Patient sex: M
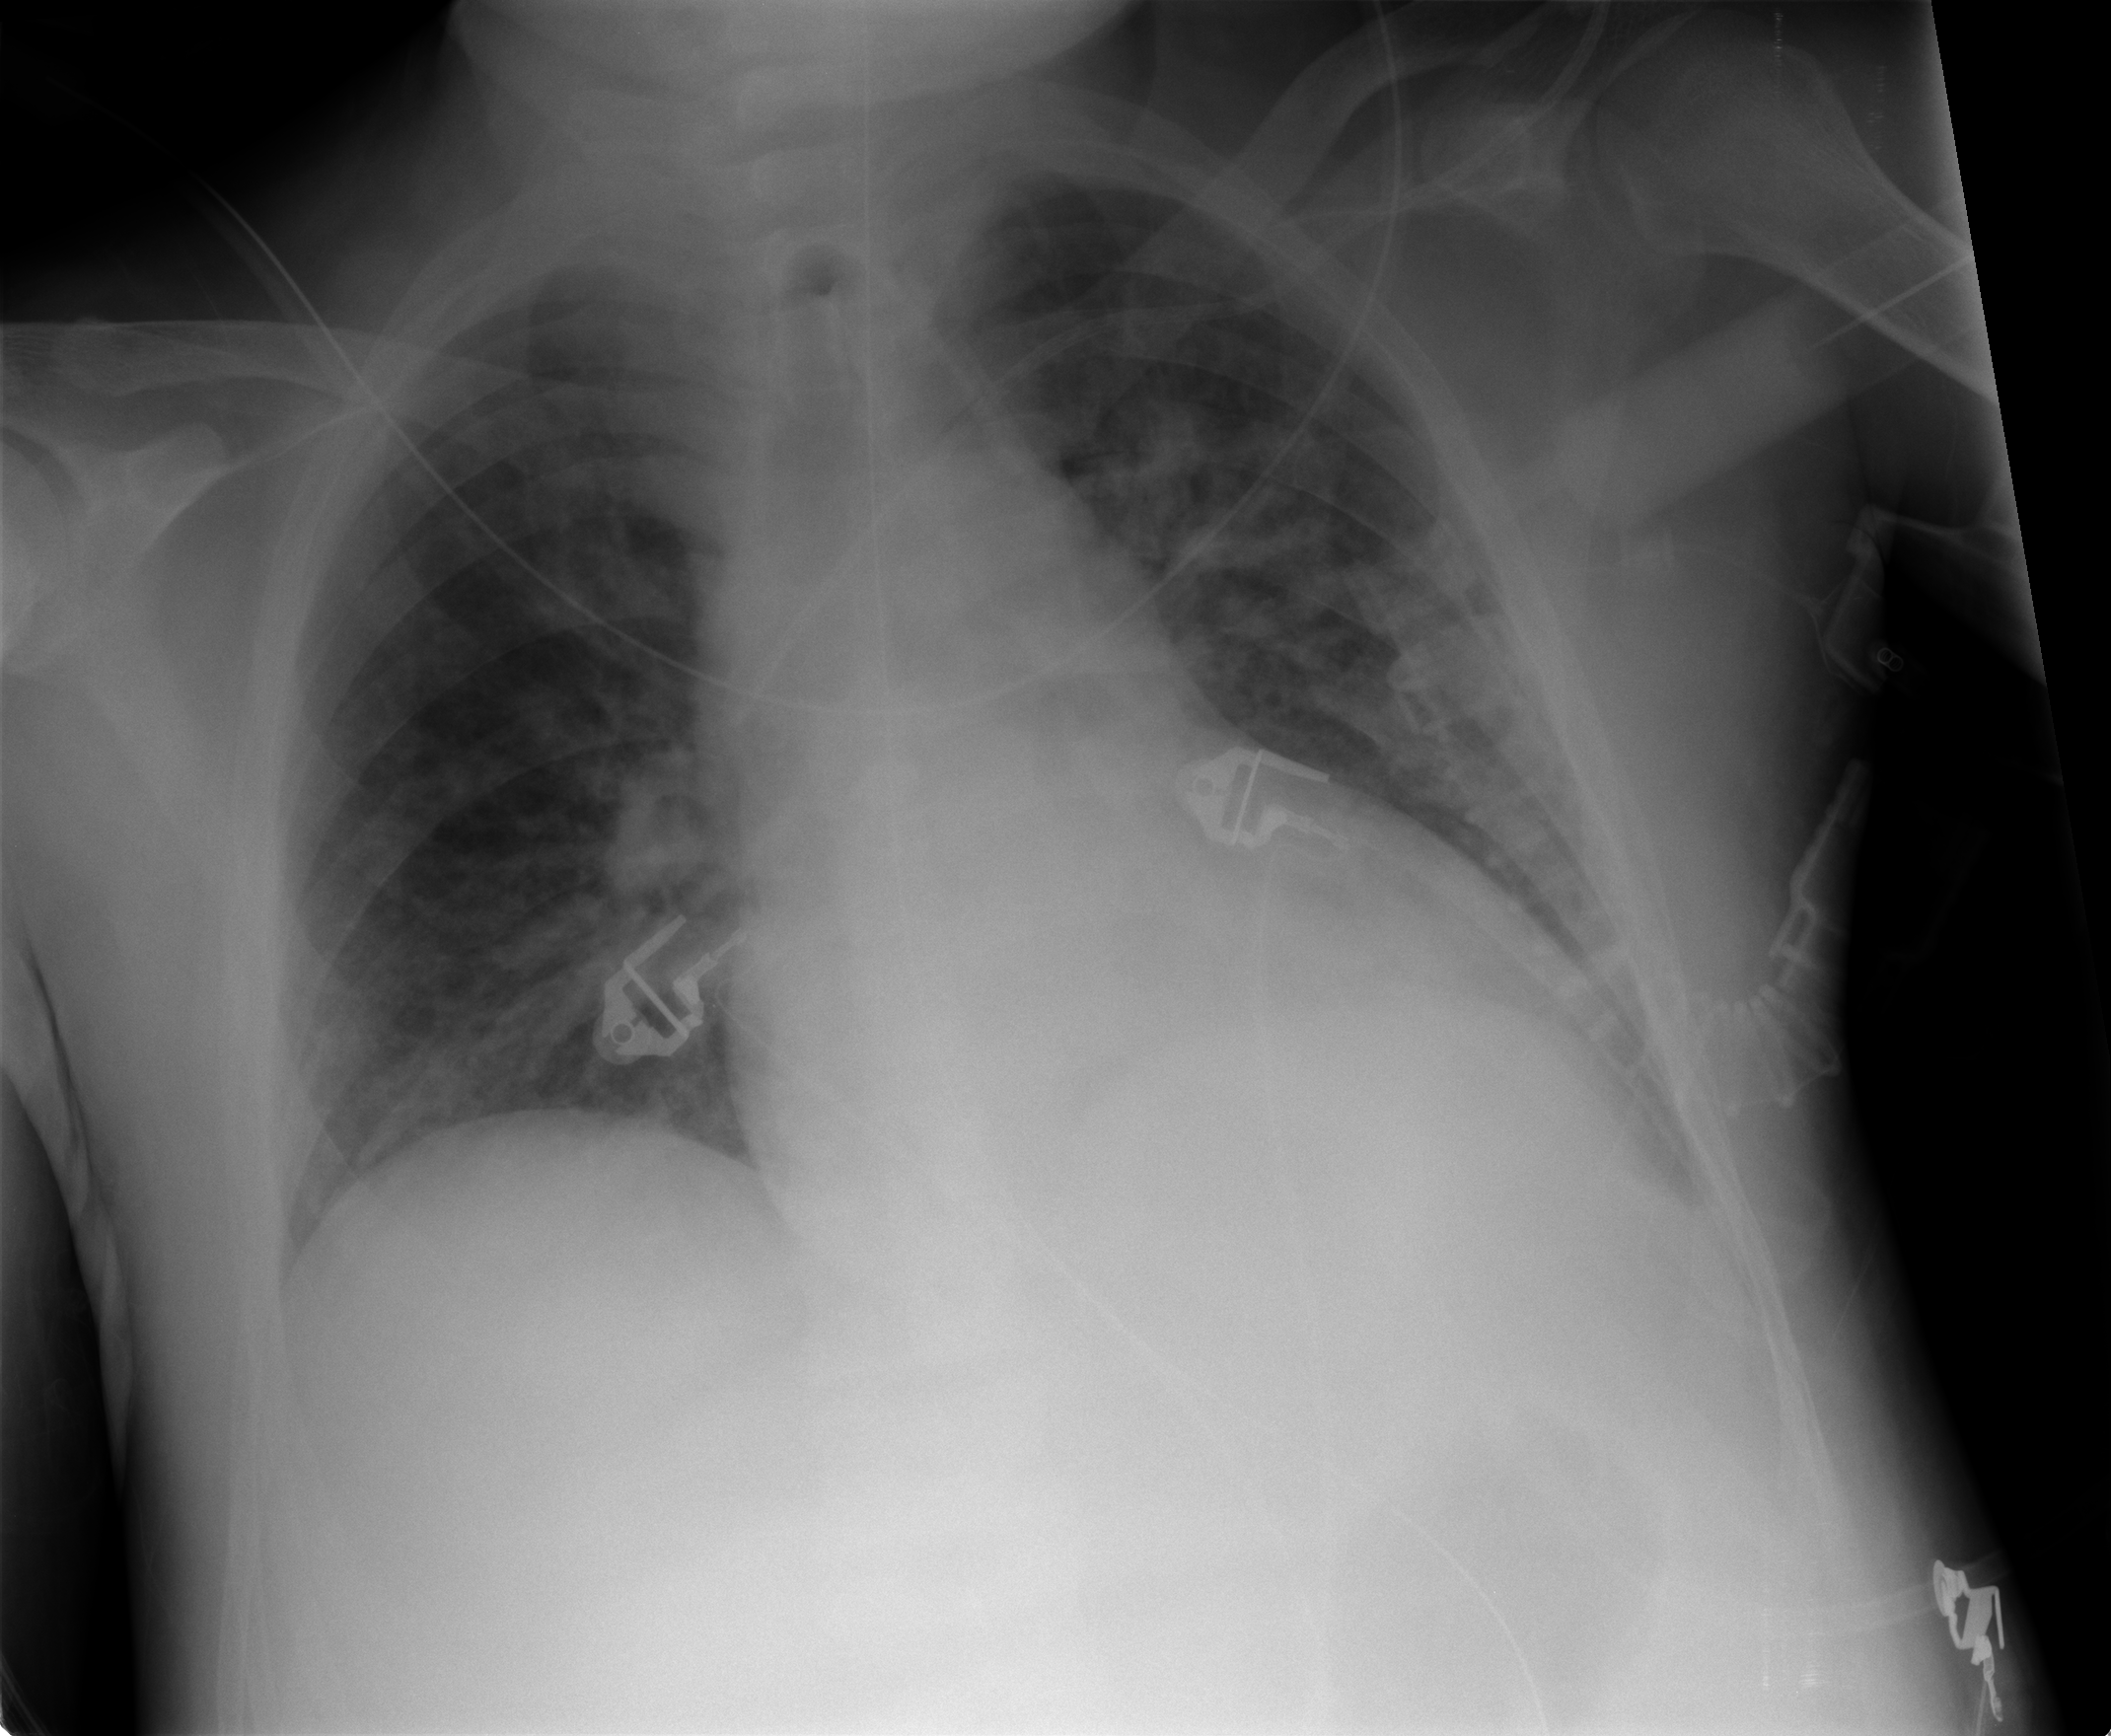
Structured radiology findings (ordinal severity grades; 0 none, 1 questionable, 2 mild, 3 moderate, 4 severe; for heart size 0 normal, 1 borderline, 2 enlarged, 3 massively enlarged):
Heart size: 2
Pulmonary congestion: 2
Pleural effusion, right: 0
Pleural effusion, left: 2
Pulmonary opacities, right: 2
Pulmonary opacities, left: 3
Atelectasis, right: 0
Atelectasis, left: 2